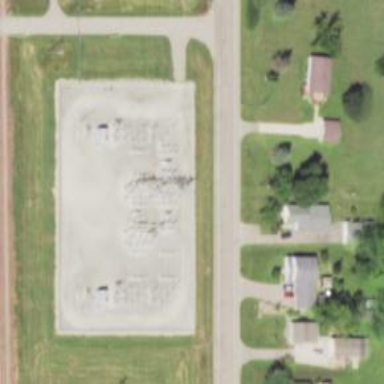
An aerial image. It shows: Switch used for power control.